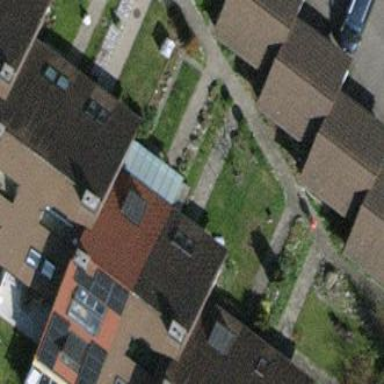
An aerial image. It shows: Terrace building.